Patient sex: M
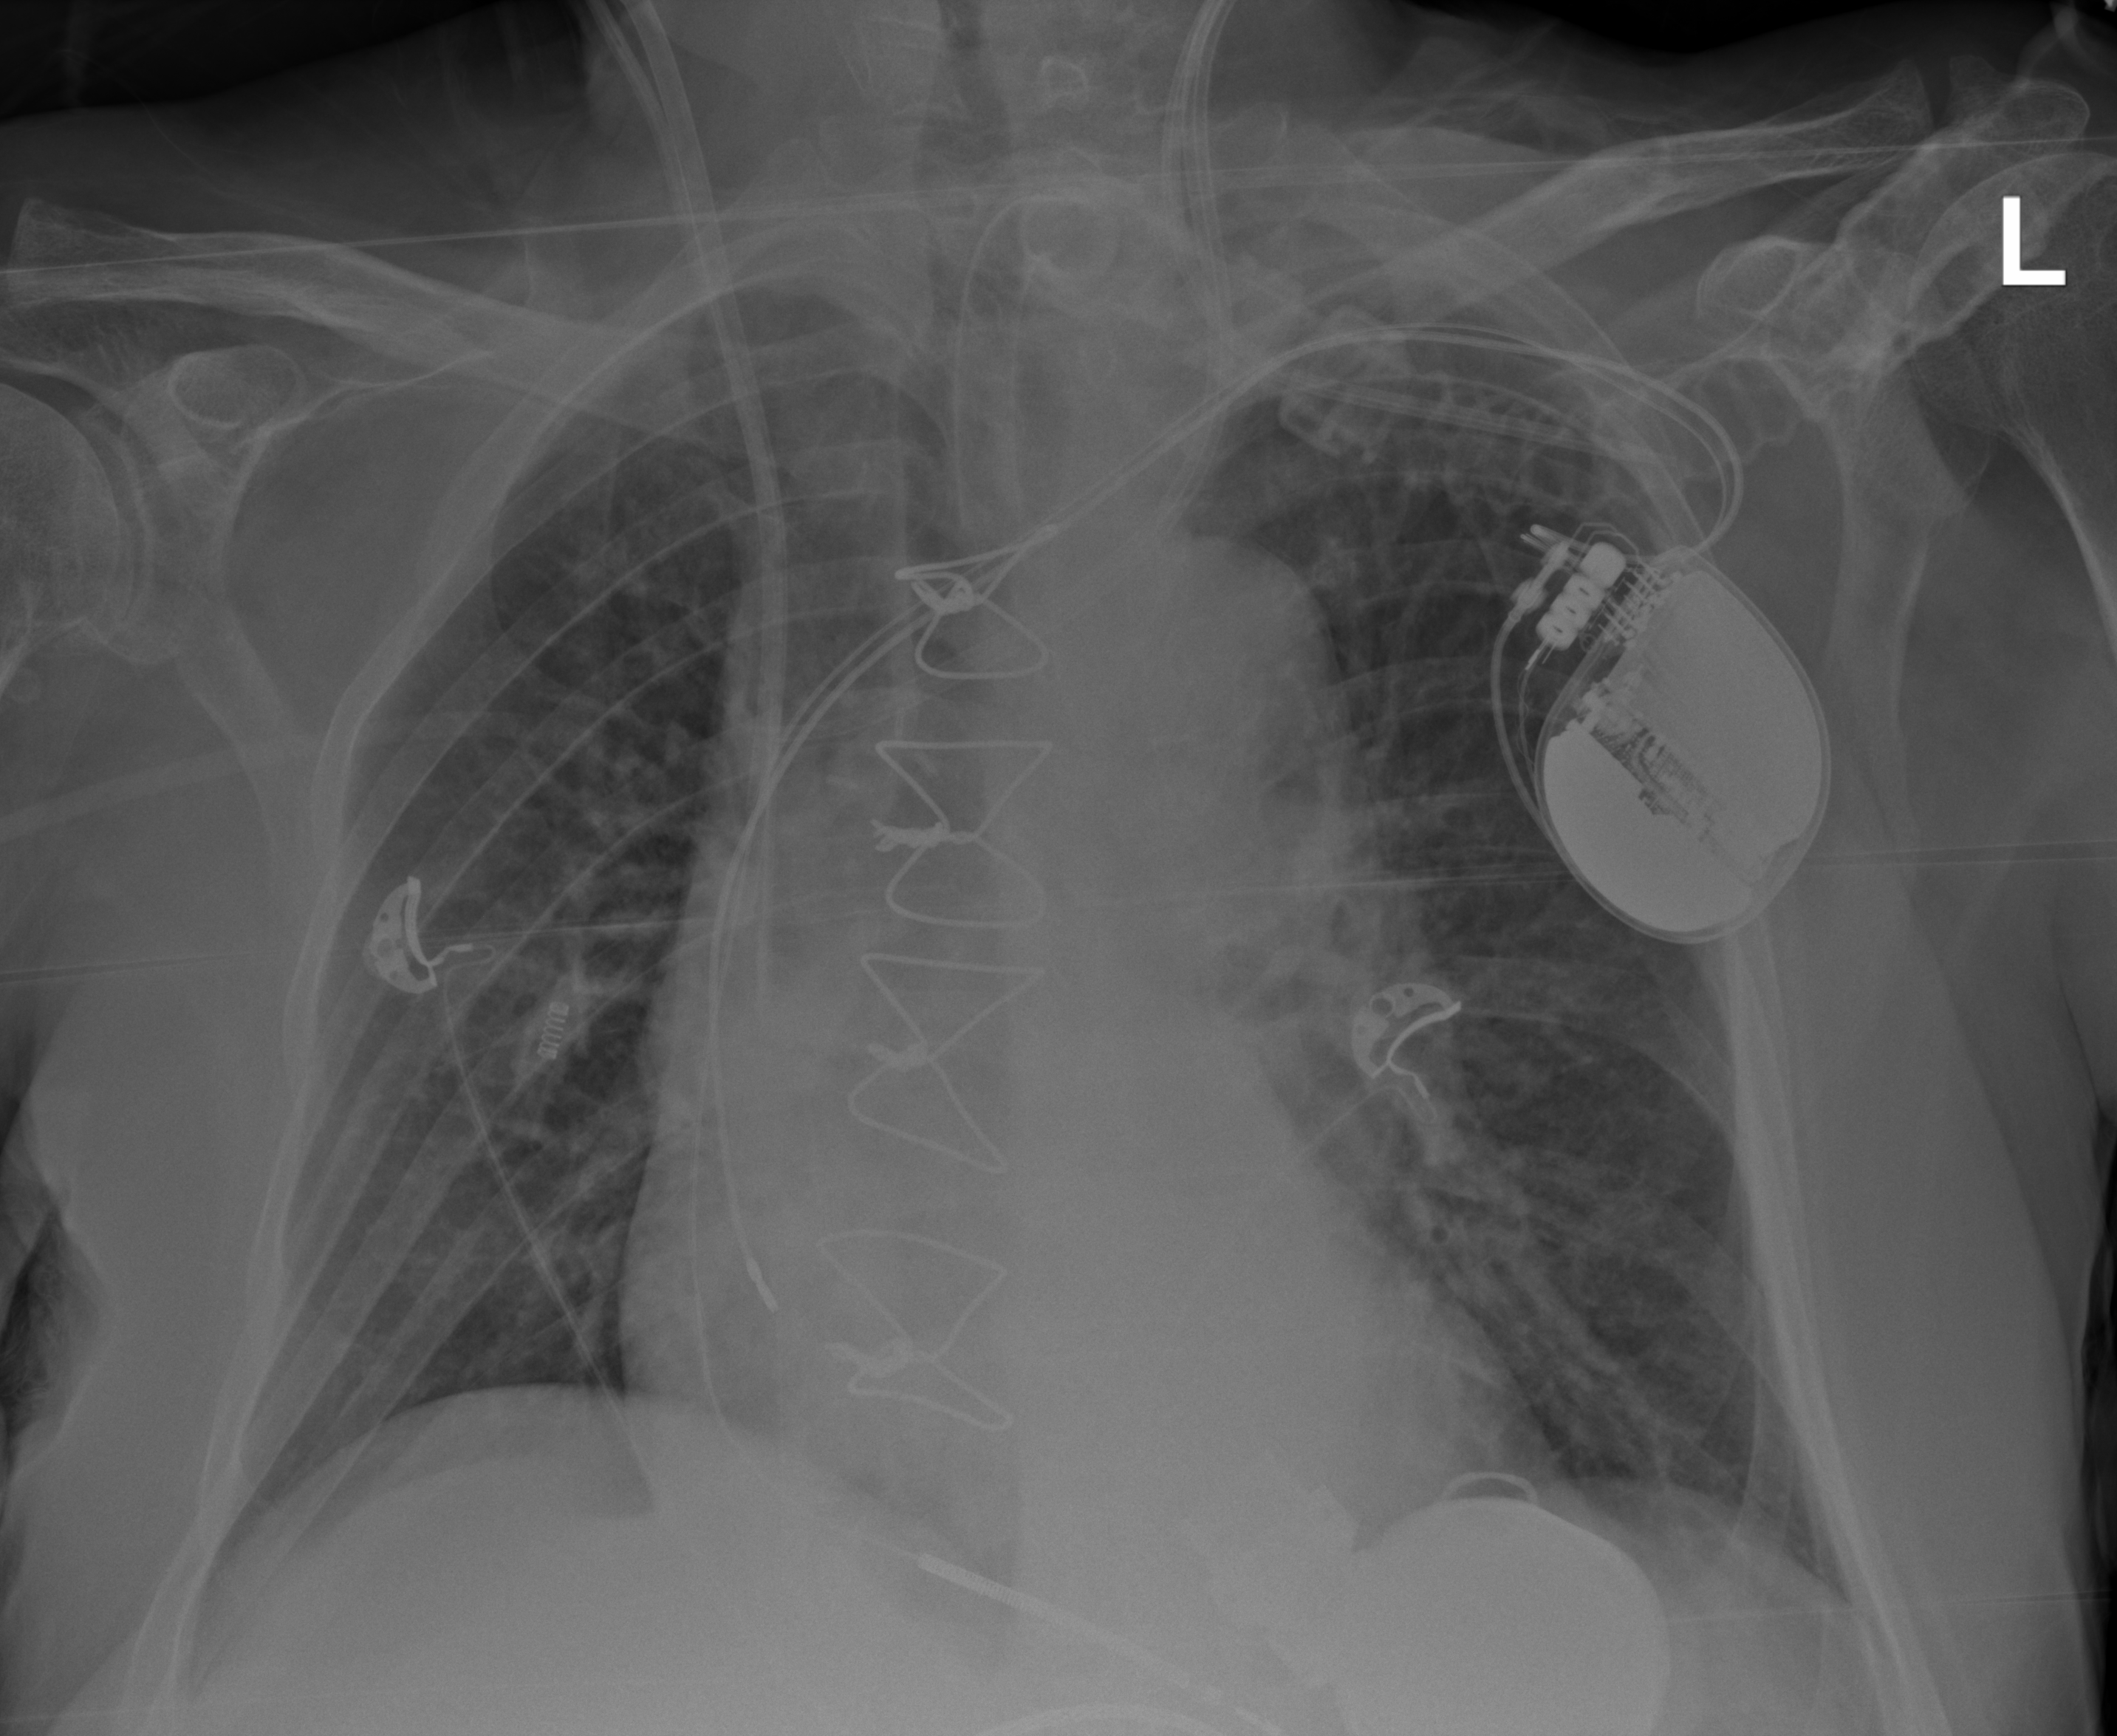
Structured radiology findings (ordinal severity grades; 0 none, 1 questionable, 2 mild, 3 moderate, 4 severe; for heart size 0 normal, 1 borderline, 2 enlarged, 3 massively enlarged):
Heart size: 2
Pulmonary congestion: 2
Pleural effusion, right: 0
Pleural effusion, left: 0
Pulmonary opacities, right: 1
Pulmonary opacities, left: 1
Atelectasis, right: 2
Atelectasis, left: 2